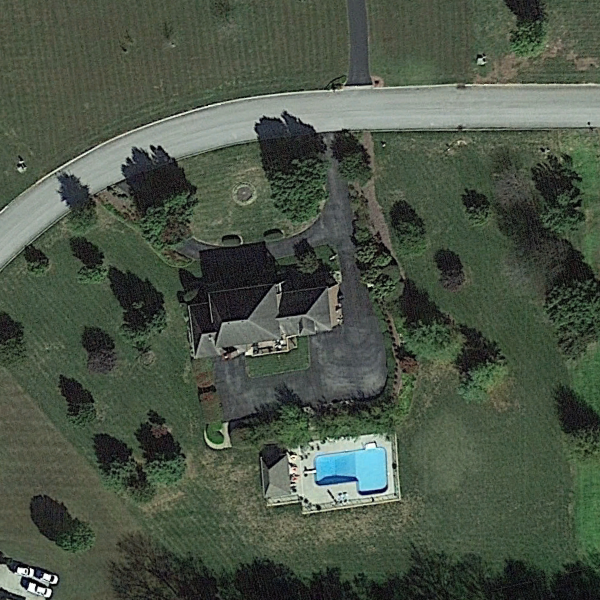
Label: SparseResidential